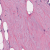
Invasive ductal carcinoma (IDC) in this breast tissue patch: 1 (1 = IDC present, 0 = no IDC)